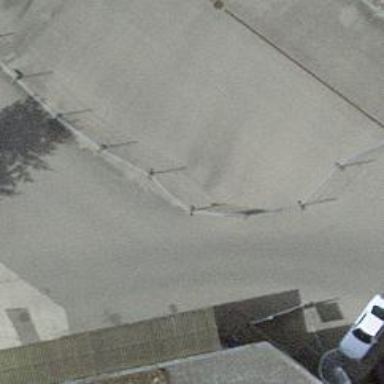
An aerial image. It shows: Entrance with barrier.